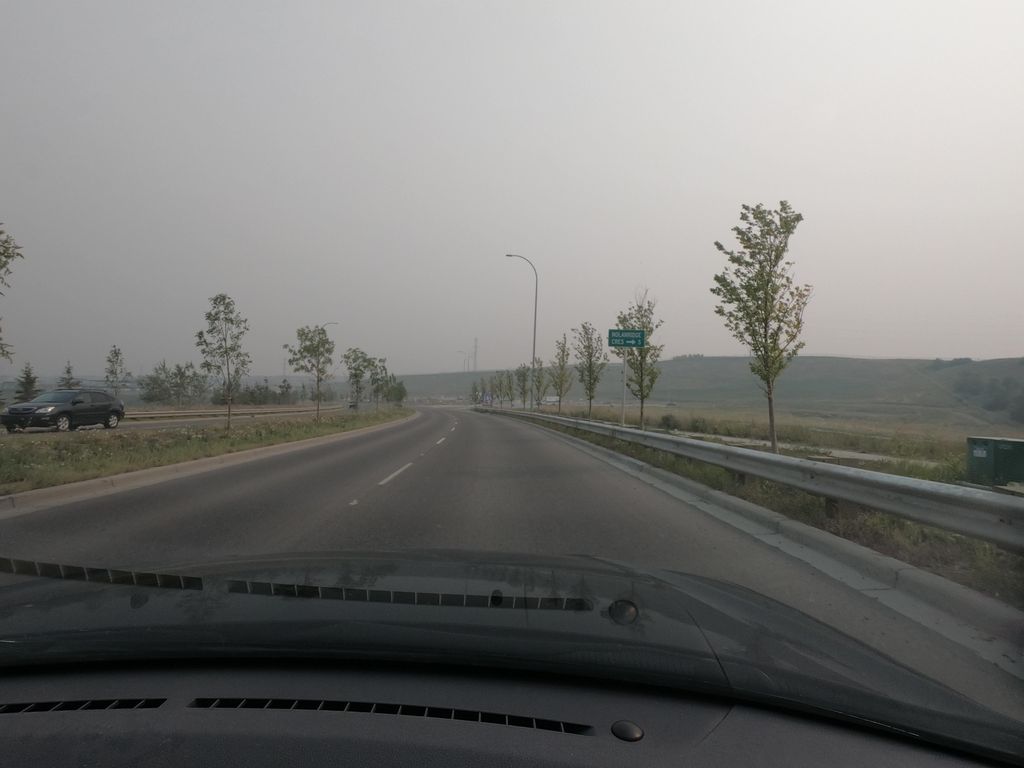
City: calgary